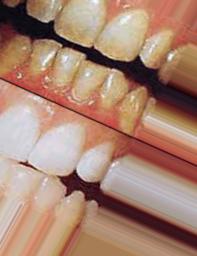
Condition: Tooth Discoloration